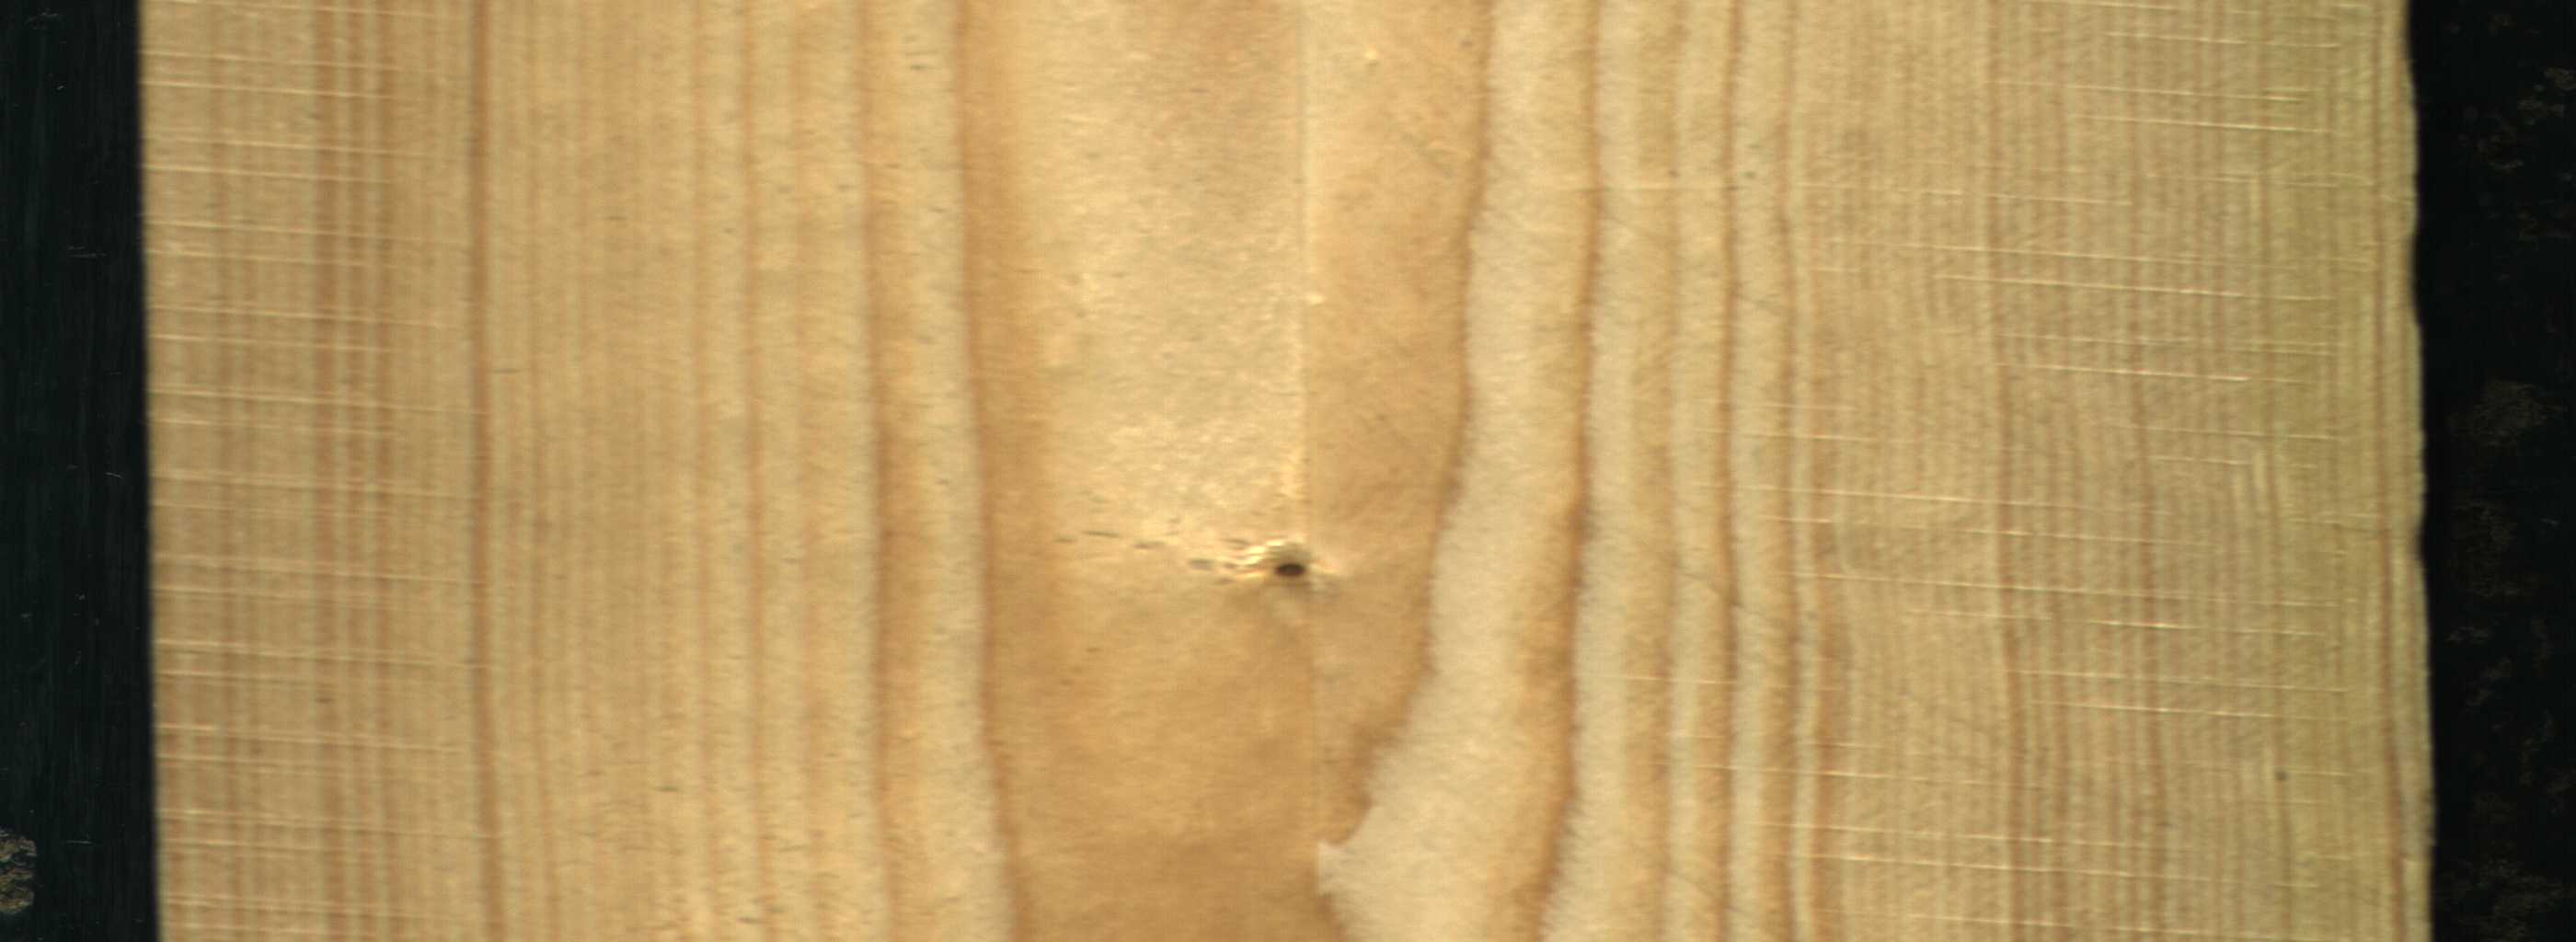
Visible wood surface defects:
Live_Knot